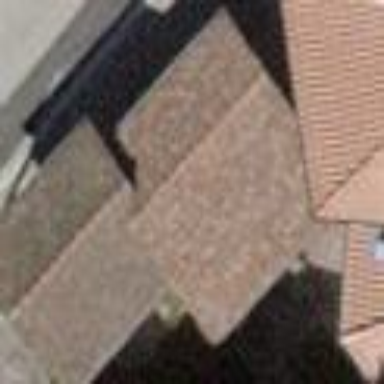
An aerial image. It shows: Garage building.